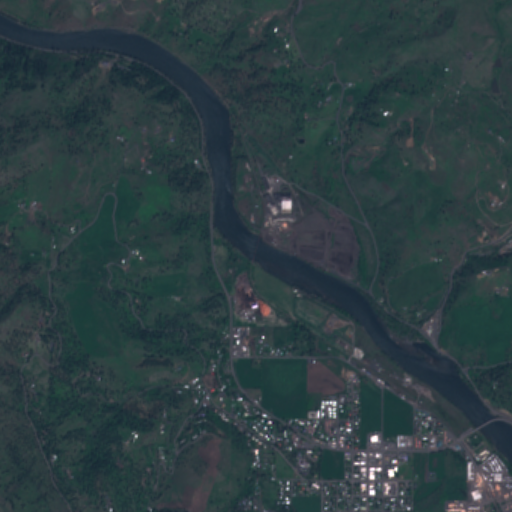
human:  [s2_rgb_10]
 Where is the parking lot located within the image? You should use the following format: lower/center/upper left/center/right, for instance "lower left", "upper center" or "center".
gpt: The parking lot is located in the lower right of the image.
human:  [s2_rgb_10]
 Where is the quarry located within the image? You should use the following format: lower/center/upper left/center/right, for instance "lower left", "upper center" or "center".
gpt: There is no quarry in the image.